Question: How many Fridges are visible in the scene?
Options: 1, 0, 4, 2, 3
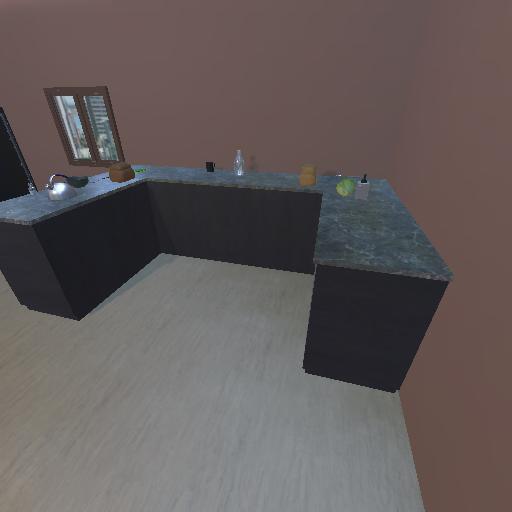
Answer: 1